Field crop: maize
Growth stage: 2
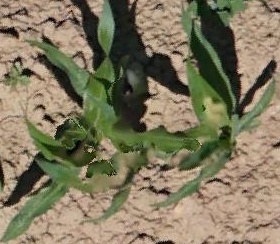
Species: maize